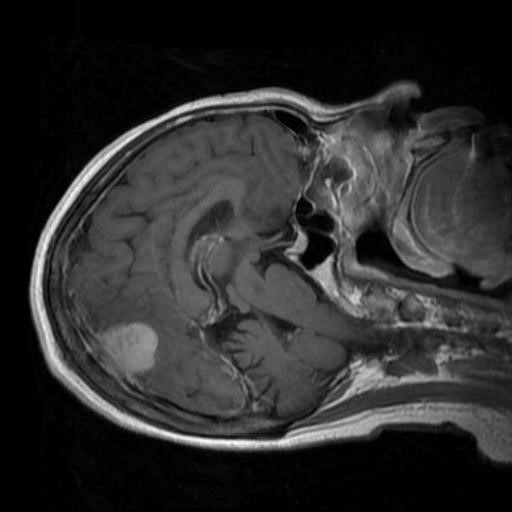
Label: brain_menin